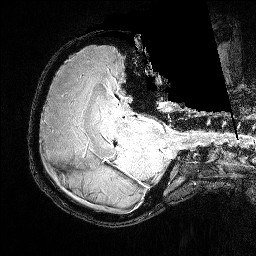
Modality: FLASH
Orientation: axial
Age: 26
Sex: female